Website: bh-photo
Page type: receipt
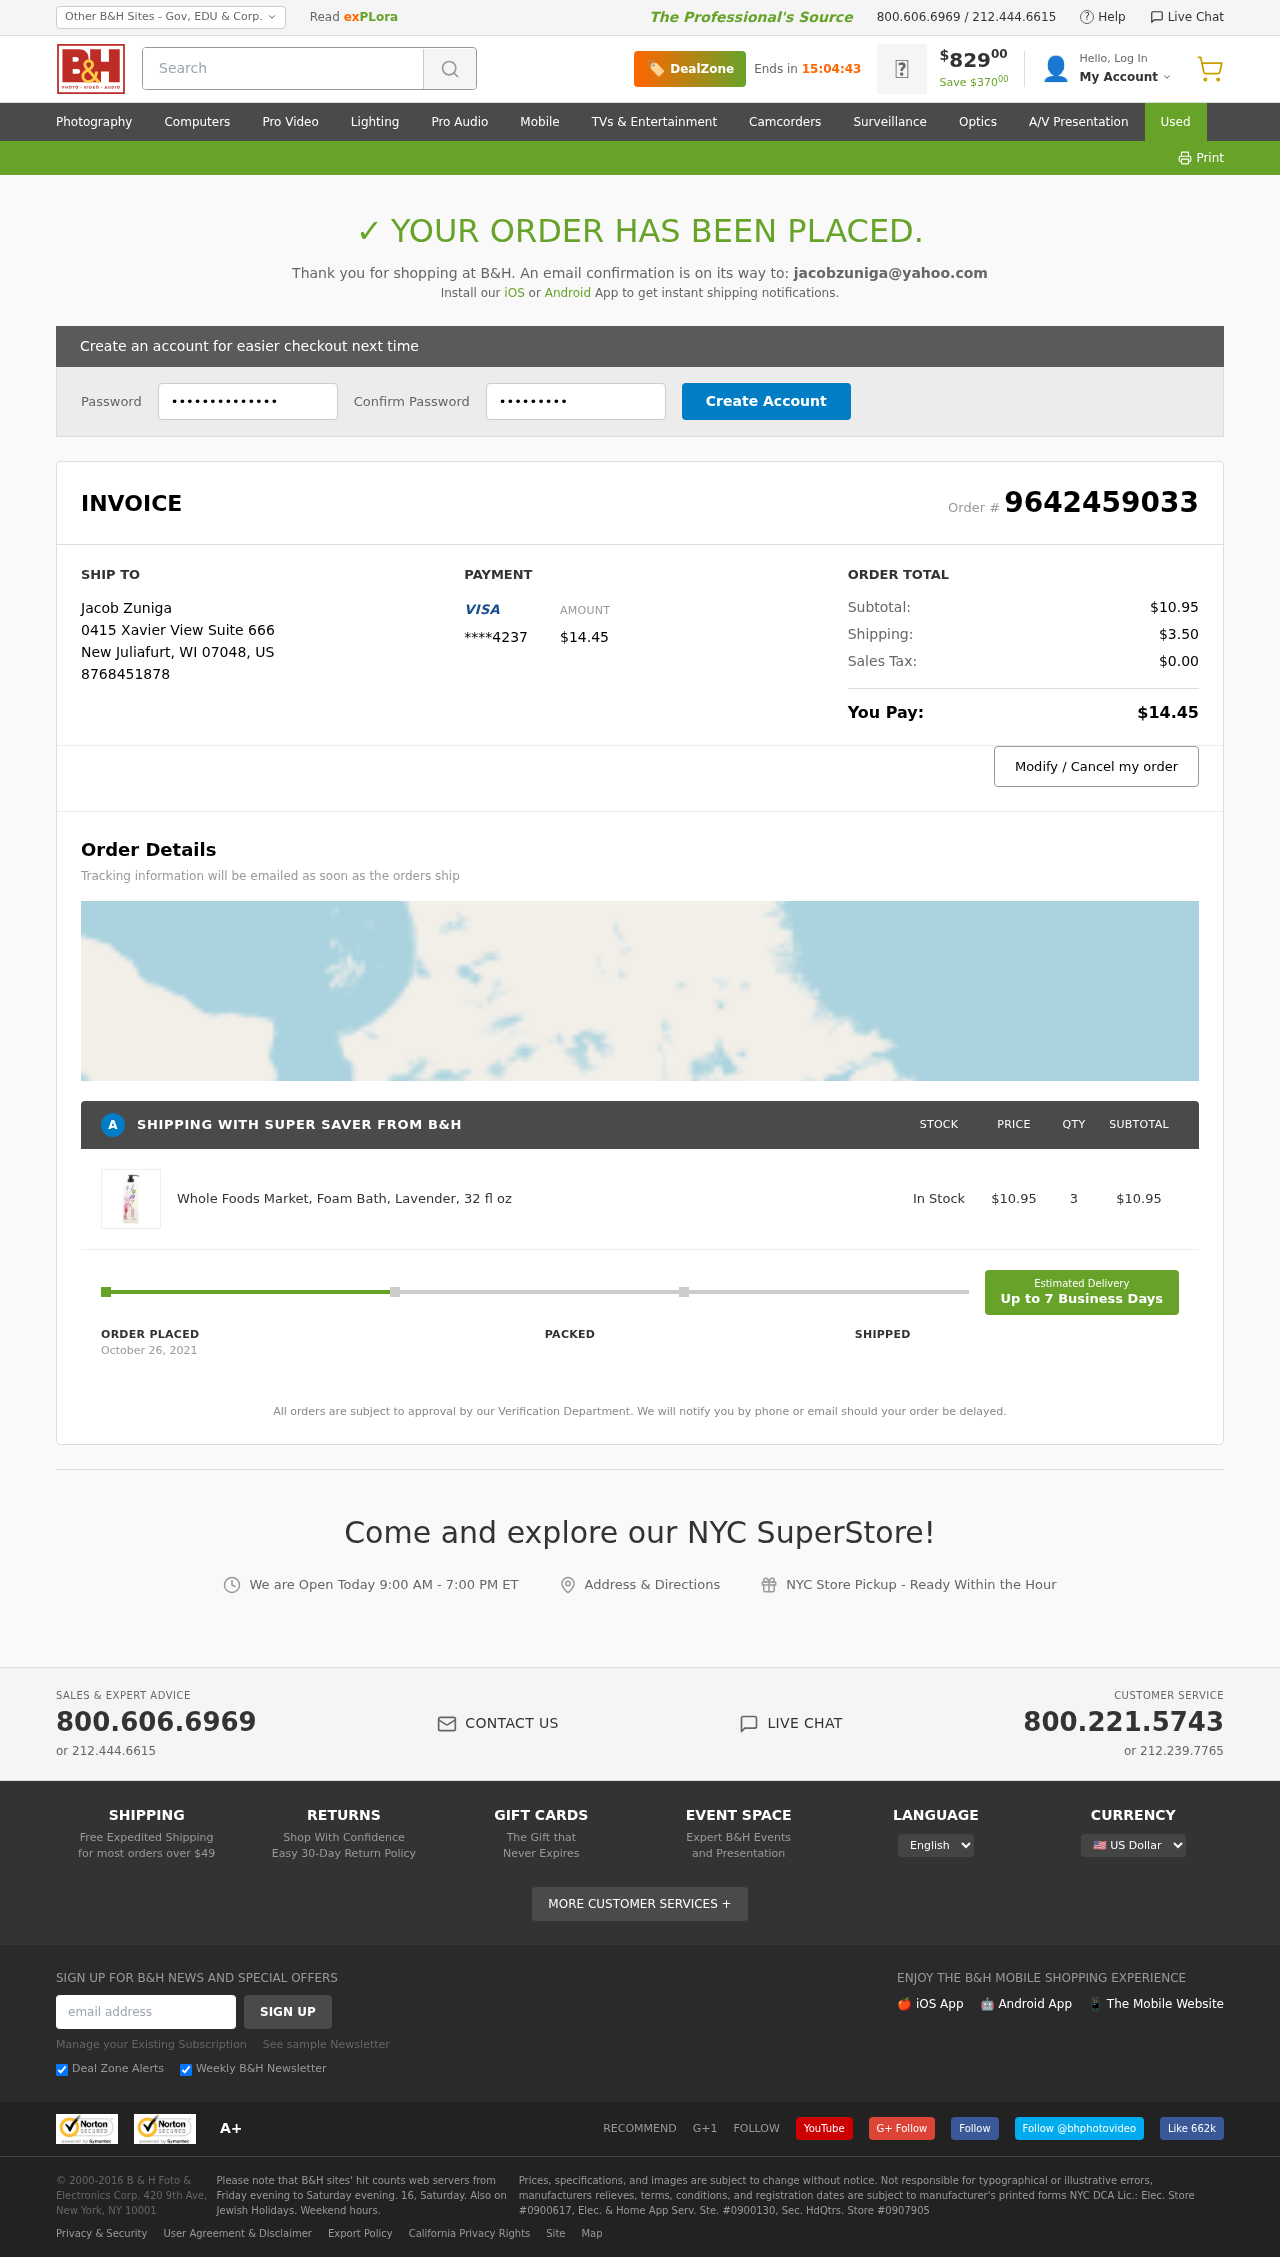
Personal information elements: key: PII_CARD_LAST4
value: ****4237
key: PII_CITY
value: New Juliafurt
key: PII_COUNTRY_CODE
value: US
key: PII_EMAIL
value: jacobzuniga@yahoo.com
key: PII_FULLNAME
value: Jacob Zuniga
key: PII_PHONE
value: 8768451878
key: PII_POSTCODE
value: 07048
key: PII_STATE_ABBR
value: WI
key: PII_STREET
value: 0415 Xavier View Suite 666
Product elements: key: PRODUCT1_NAME
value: Whole Foods Market, Foam Bath, Lavender, 32 fl oz
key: PRODUCT1_PRICE
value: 10.95
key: PRODUCT1_QUANTITY
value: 3
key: PRODUCT1_SUBTOTAL
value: $10.95
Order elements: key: ORDER_ID
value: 9642459033
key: ORDER_TOTAL
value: $14.45
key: ORDER_SUBTOTAL
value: $10.95
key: ORDER_SHIPPING_COST
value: $3.50
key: ORDER_TAX
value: $0.00
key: ORDER_DATE
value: October 26, 2021
Search elements: key: HEADER_SEARCH
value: Search